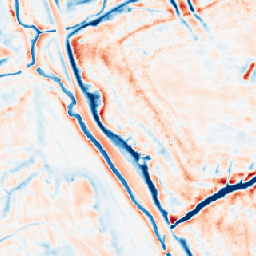
Category: edge_preserving
Decomposition family: bilateral
Decomposition parameters: d: 21
sigma_color: 75
sigma_space: 150
Upsampling method: nearest
Upsampling parameters: scale: 8
Upsampling scale: 8